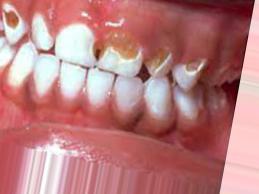
Condition: Caries